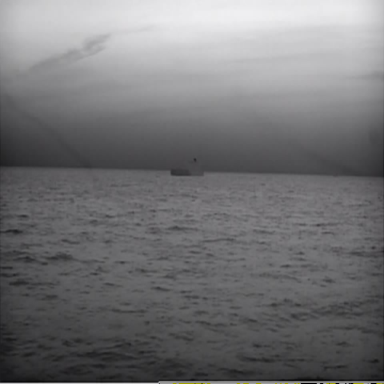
There is a container_ship in the infrared image.